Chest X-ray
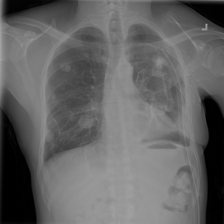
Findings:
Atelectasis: negative
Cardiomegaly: negative
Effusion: negative
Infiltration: negative
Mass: negative
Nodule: negative
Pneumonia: negative
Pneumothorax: positive
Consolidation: negative
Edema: negative
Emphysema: negative
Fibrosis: negative
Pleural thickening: negative
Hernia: negative